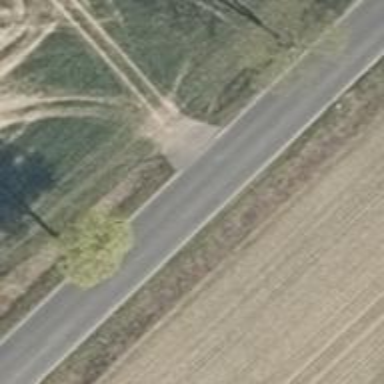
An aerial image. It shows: Tertiary road with asphalt surface.